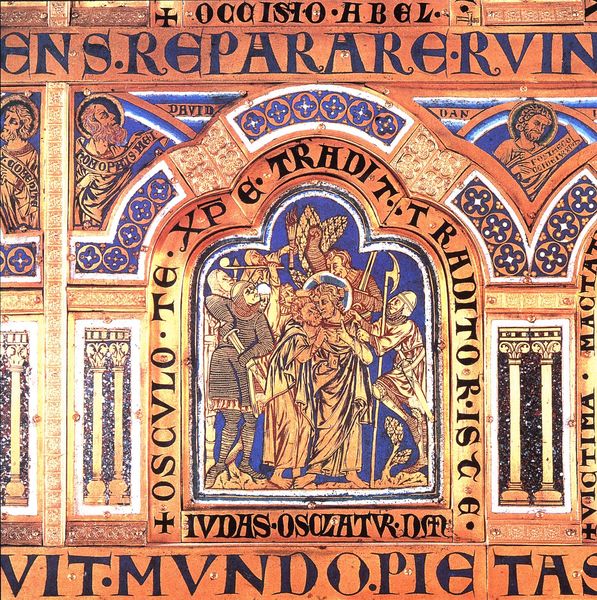
Titel: Klosterneuburger Altar
Künstler: Nikolaus von Verdun
Standort: Klosterneuburg, Augustinerchorherren-Stiftskirche Unserer Lieben Frau (EU - D)
Schlagwörter: blau, weiß, fenster, männer, schwarz, szene, säulen, rot, bibel, silber, bild, kirche, gold, gotik, rosa, schrift, kuss, lanze, soldaten, buch, seite, gefangen, gefangennahme, schwert, text, soldat, ritter, altar, schnitzerei, römer, kreuze, christus, jesus, fabelwesen, schwart, hellebarde, heiliger, heilige, fresko, handschrift, vergoldung, kicrhe, latein, lateinisch, martyrium, münzen, apostel, gemäde, buchmalerei, judas, heilgenschein, emaille, helebarde, abel, blau-rot, reparare, mundopie, osclatur